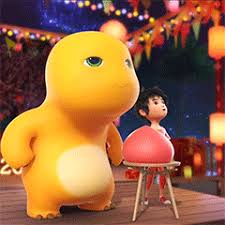
Label: nailong